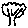
Label: tree